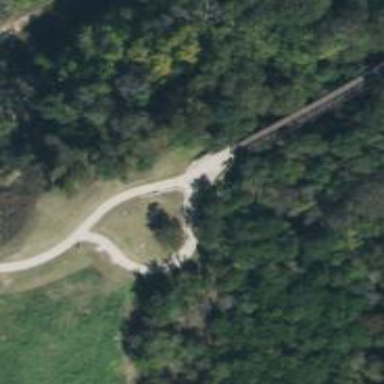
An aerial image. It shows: Path leading to bridge.